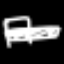
Label: bed